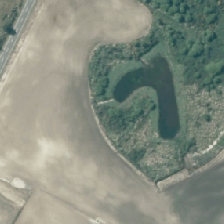
Land cover: herbaceous_freshwater_vege